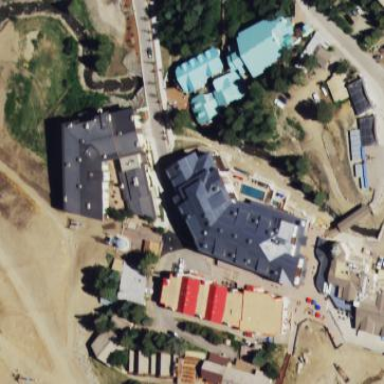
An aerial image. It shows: Hotel building.